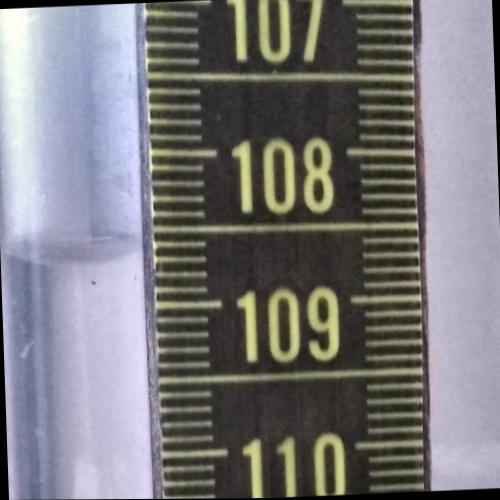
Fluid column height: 108.7 cm